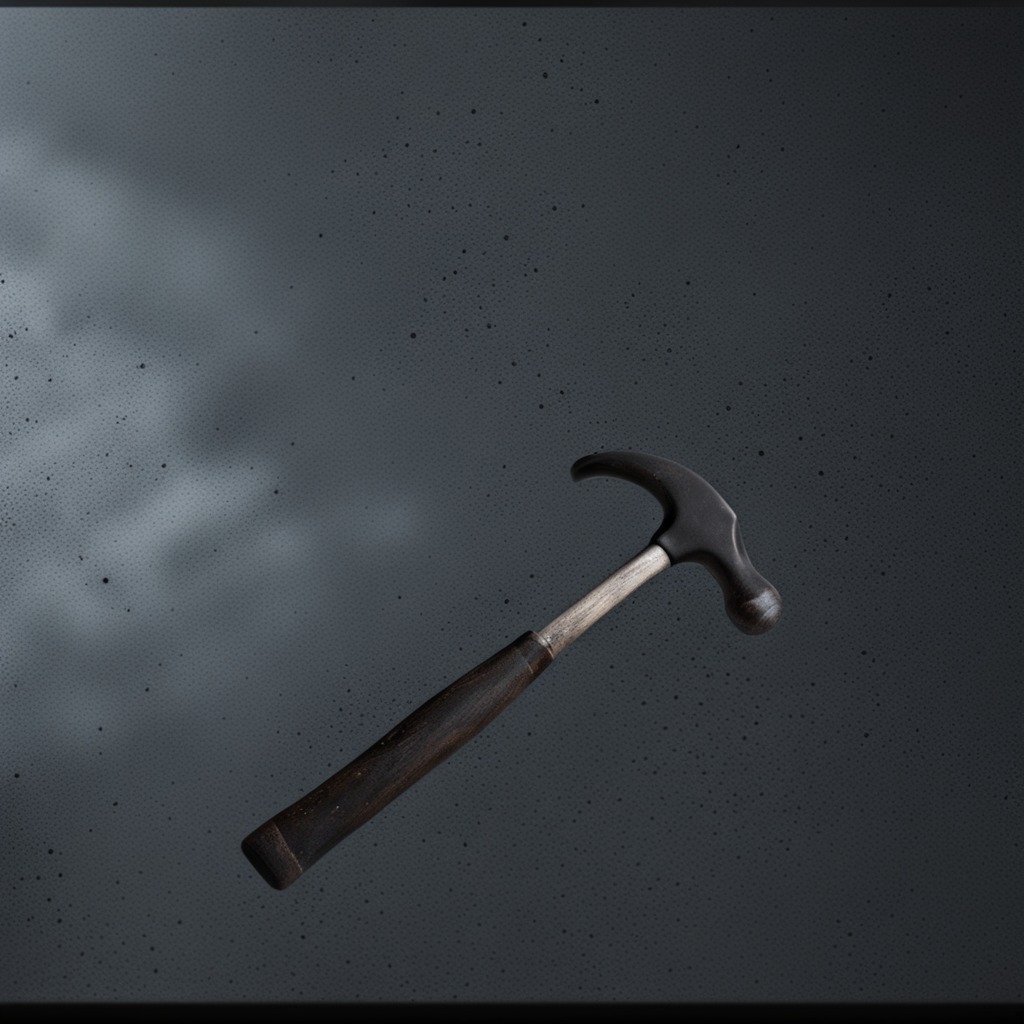
A hammer lies on a clean granite table inside a workshop at night.